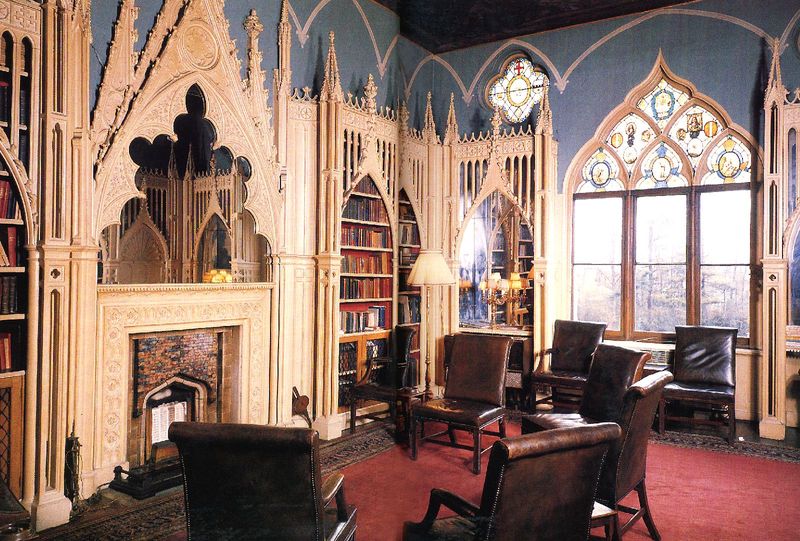
Titel: Strawberry Hill in Twickenham
Künstler: Horace Walpole
Standort: Twickenham, Strawberry Hill (EU - GB)
Schlagwörter: fenster, glas, holz, lampe, raum, stühle, zimmer, rot, teppich, innenraum, spiegel, interieur, sessel, innen, england, gotik, kamin, aussicht, farbig, bücher, bogen, giebel, foto, fotografie, buntglas, gotisch, rosette, spitzbögen, leder, ledersessel, bibliothek, regale, stehlampe, feuerstelle, wohnraum, neogotik, schränke, neugotisch, kaminzimmer, buntglasfenster, kaminbesteck, balg, blasebalg, replik, sptitzbogen, lampde, gtik